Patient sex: M
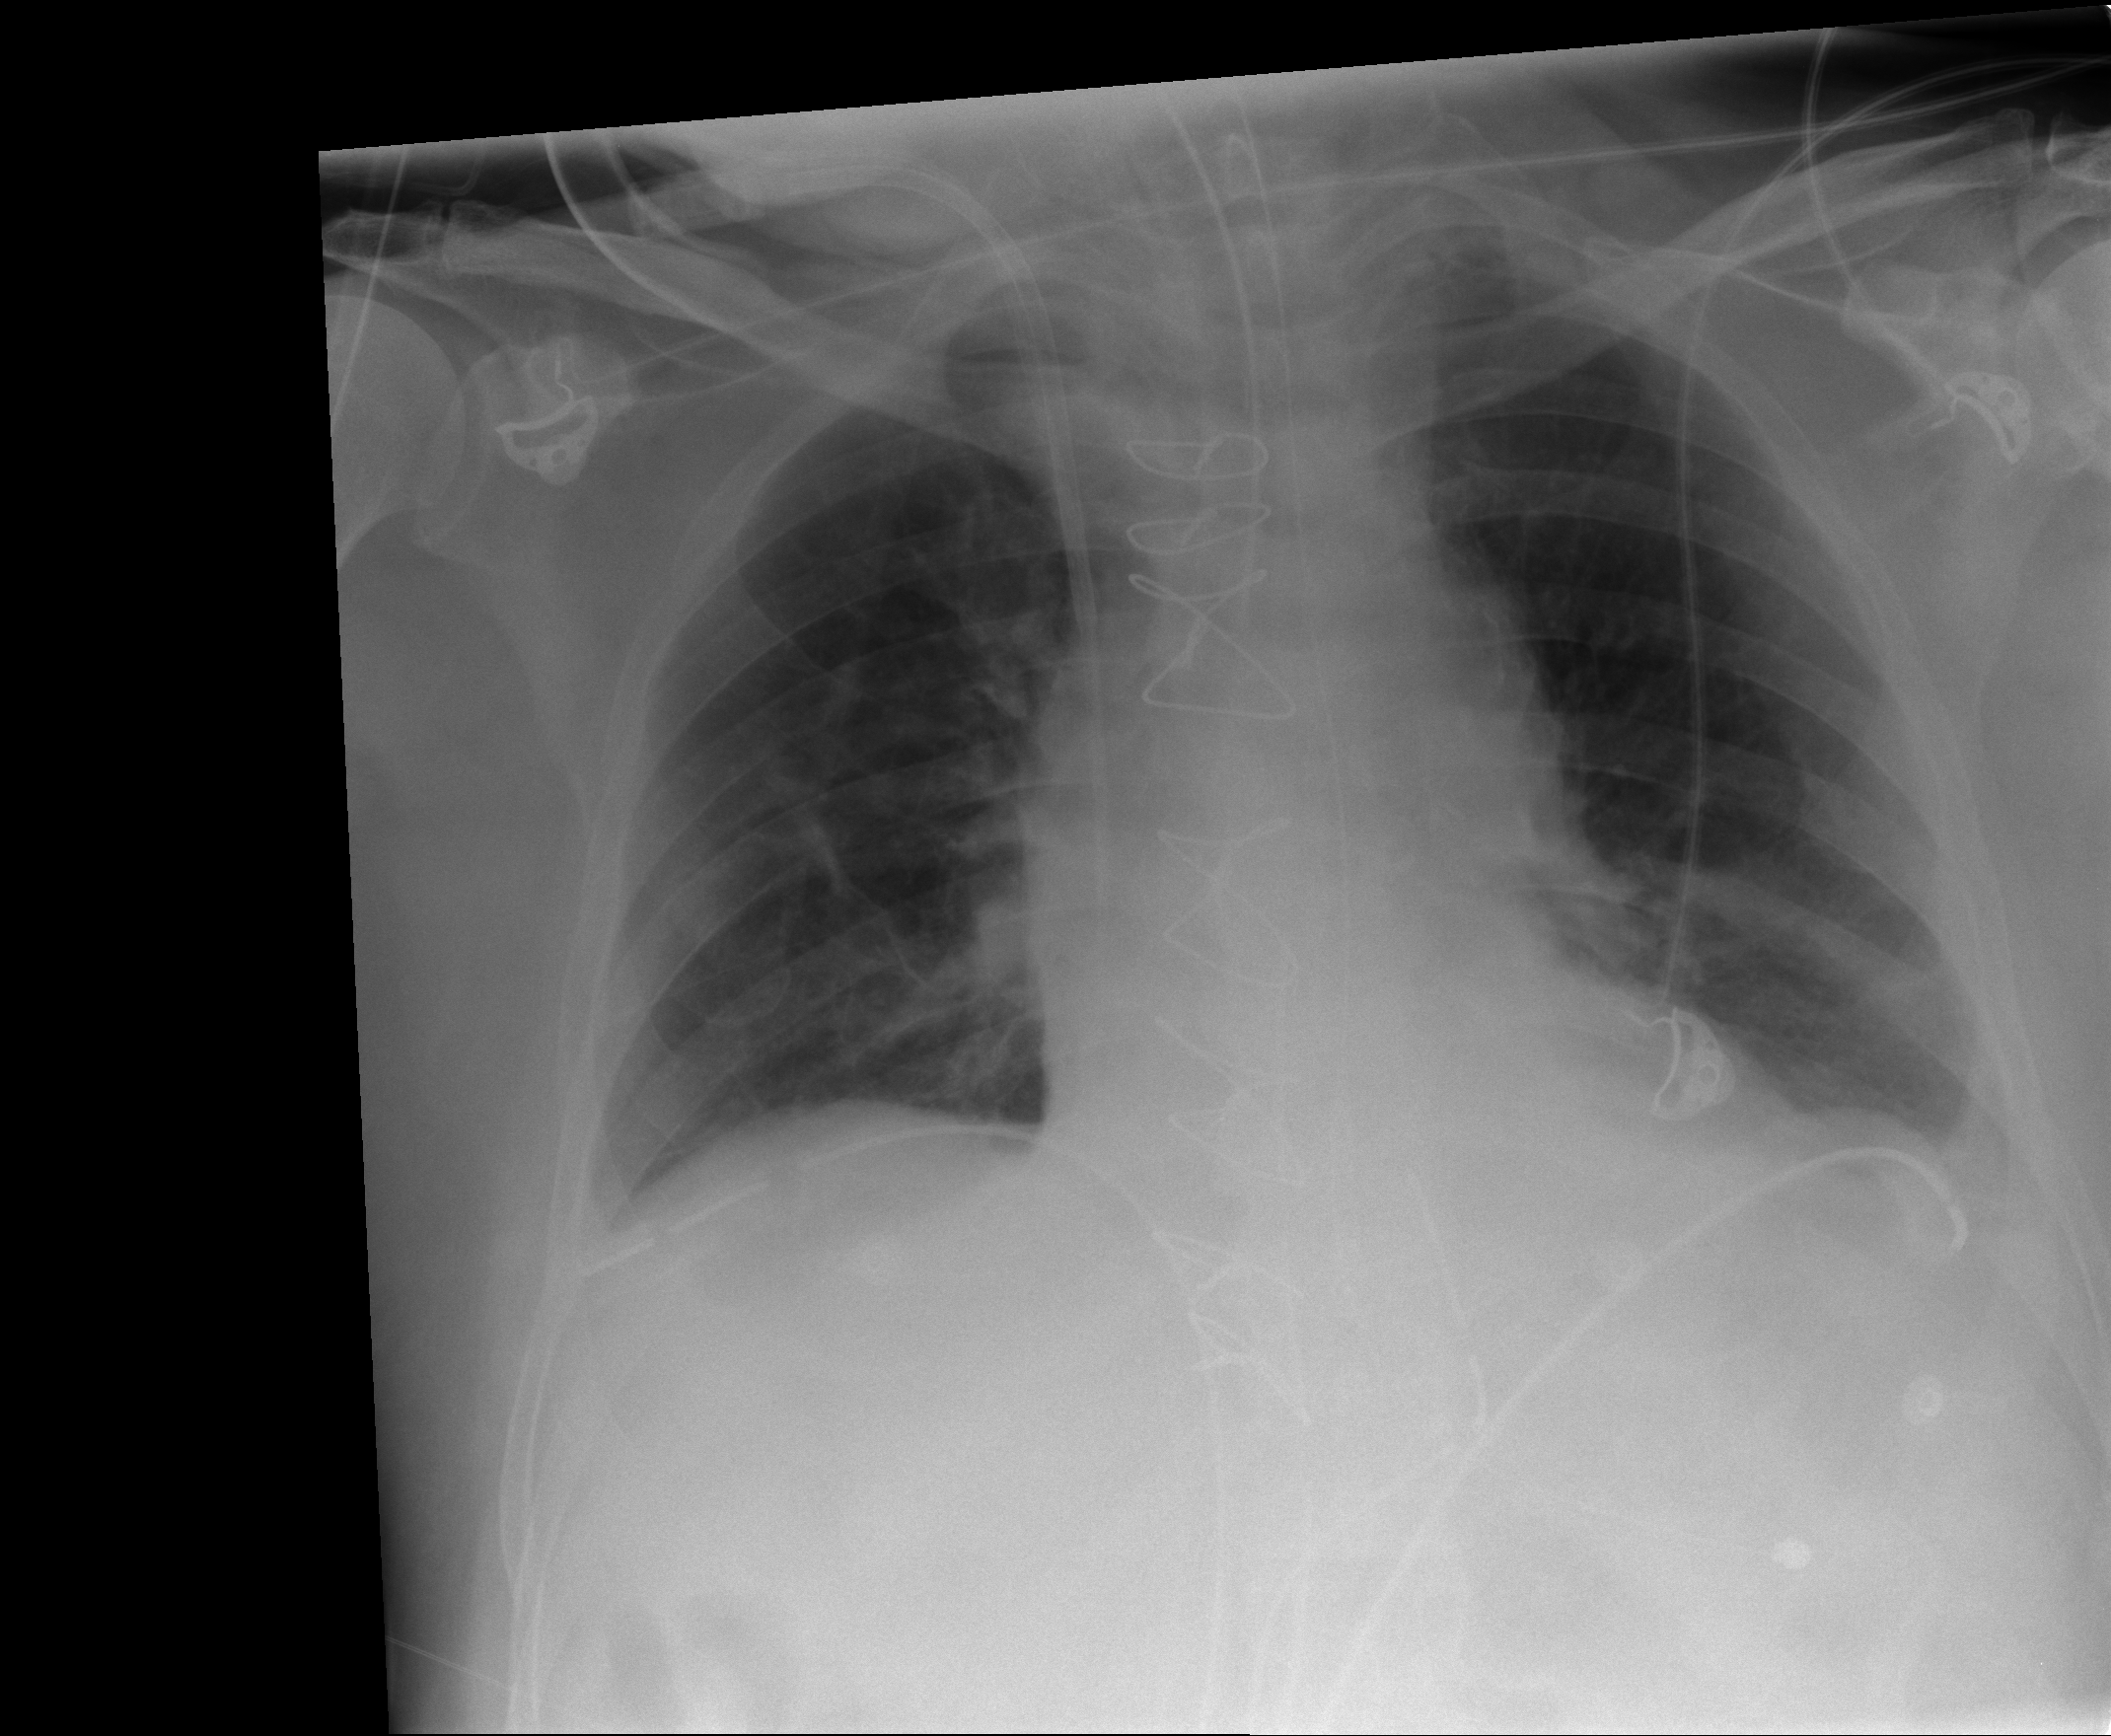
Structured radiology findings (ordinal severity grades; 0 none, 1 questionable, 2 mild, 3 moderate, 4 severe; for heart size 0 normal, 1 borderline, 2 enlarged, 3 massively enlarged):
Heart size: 0
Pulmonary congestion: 2
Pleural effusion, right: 1
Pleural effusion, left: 1
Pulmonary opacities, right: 0
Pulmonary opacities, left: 0
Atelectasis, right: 2
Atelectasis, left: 1